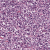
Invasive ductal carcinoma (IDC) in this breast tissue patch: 1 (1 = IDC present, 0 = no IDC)